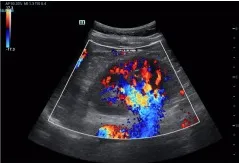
Imaging features of the right renal lesion. The thick yellow arrow is the CCRCC and the thin blue arrow is the CCPRCT. (A-C) Color ultrasound. (B) The blood flow signals were abundant.
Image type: radiology (ultrasound)